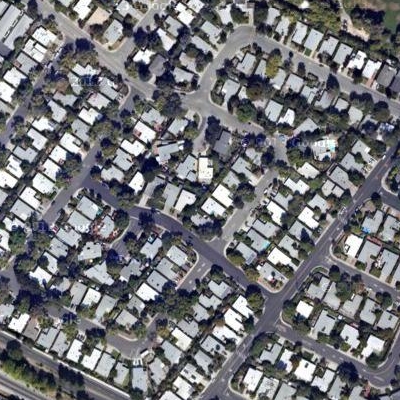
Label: fResident